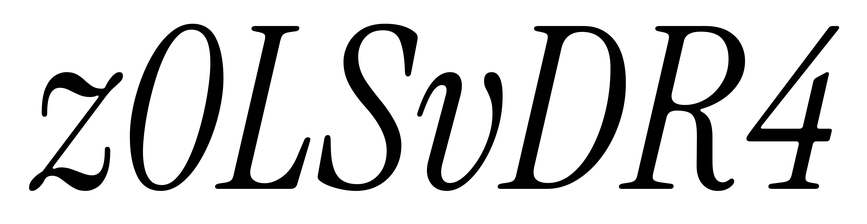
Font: InstrumentSerif-Italic